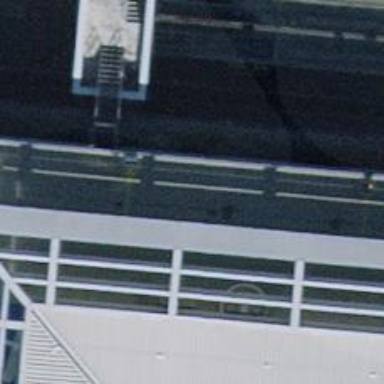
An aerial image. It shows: Airport gate.